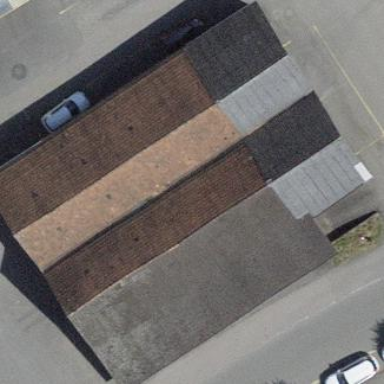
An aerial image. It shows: Shed building.